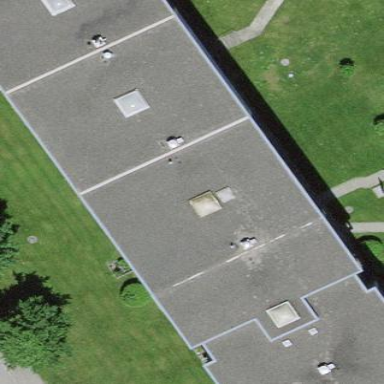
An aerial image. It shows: Apartment building with flat roof.